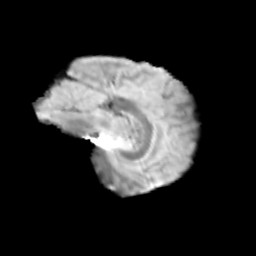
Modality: T2w
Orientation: sagittal
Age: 11
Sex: male
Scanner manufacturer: siemens
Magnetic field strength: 3 T
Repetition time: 3.8 s
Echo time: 0.07 s